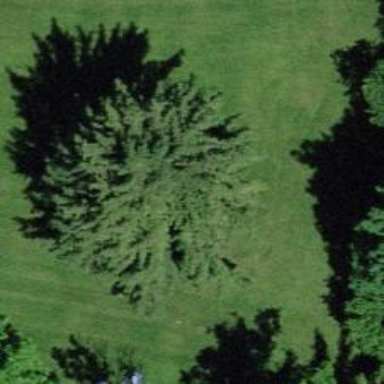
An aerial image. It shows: Evergreen broadleaved tree.